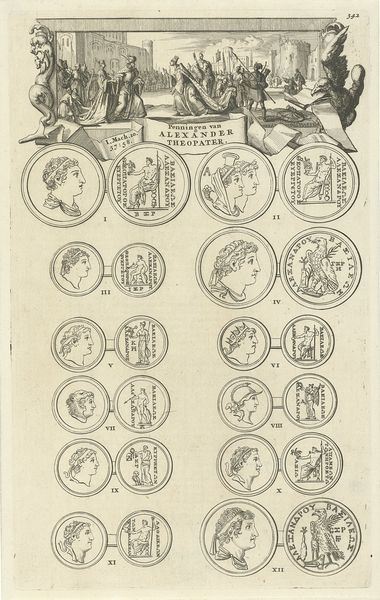
Titel: Koning Ptolemaeus XII huwelijkt zijn dochter Cleopatra uit aan Alexander Theopater, koning van Judea
Künstler: Jan Luyken
Standort: Amsterdam
Institution: Rijksmuseum
Schlagwörter: portrait, gravure, aigle, roi, antiquite, medaille, rois, monnaie, alexandre, portraits, têtes, alexandre le grand